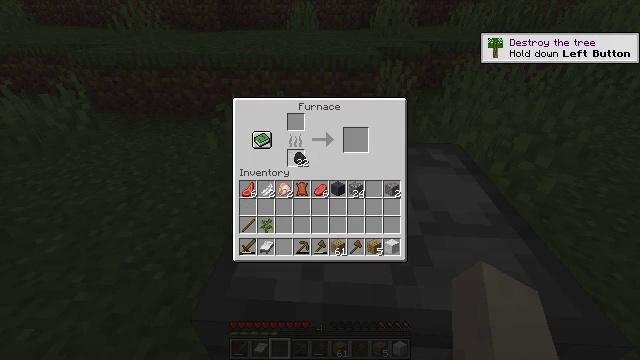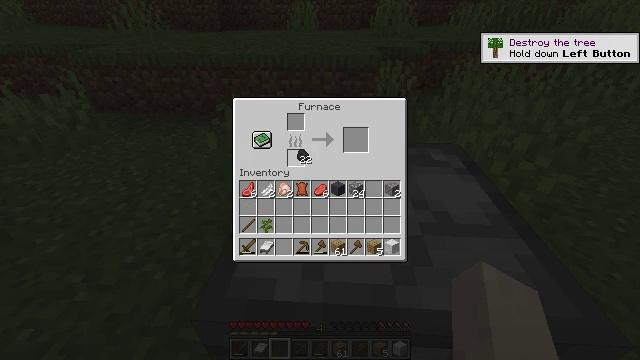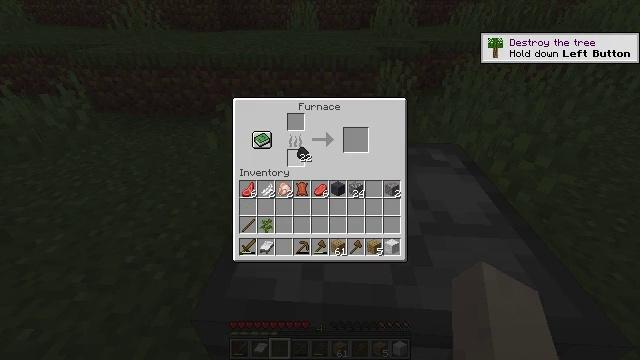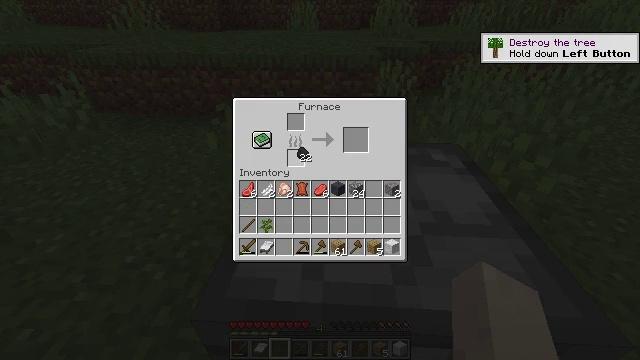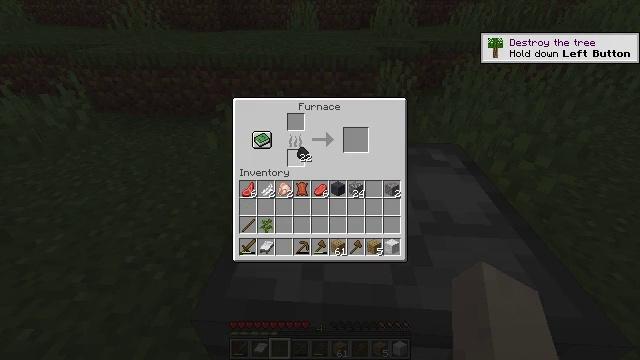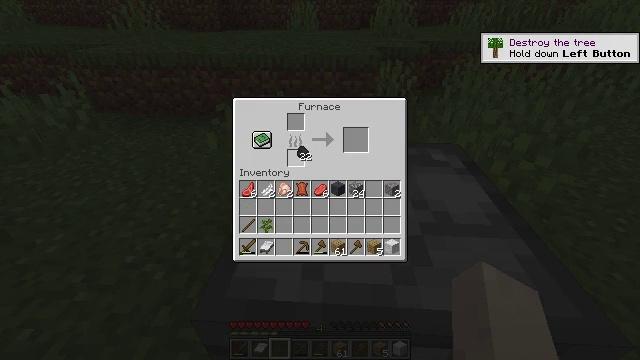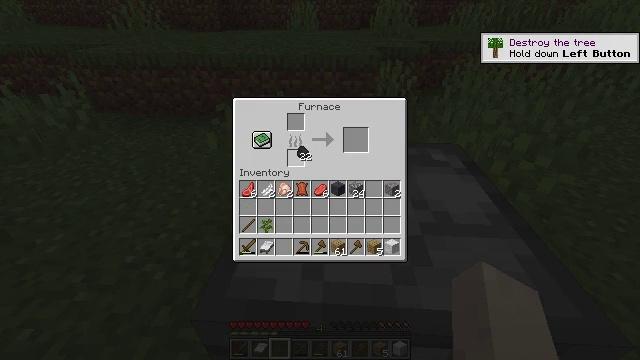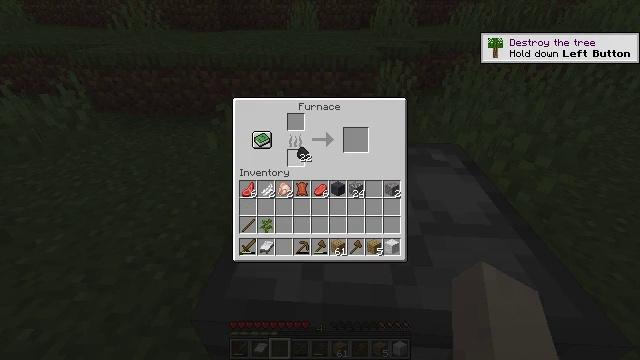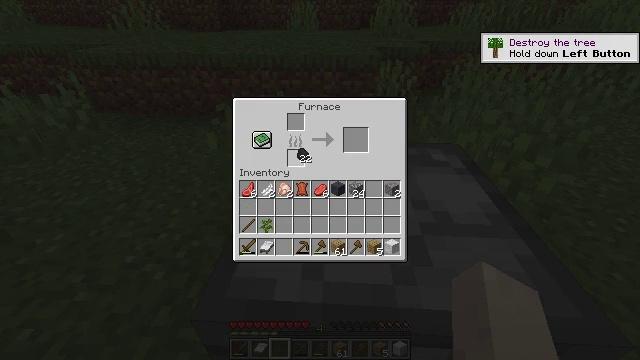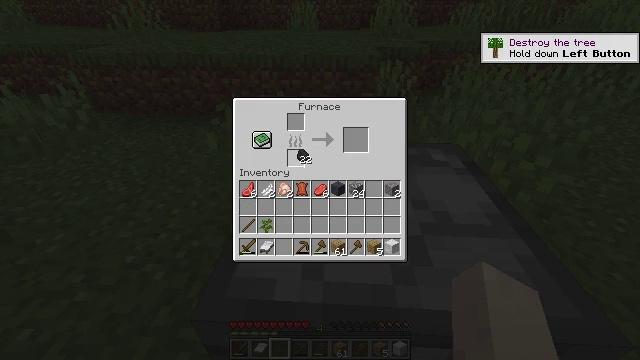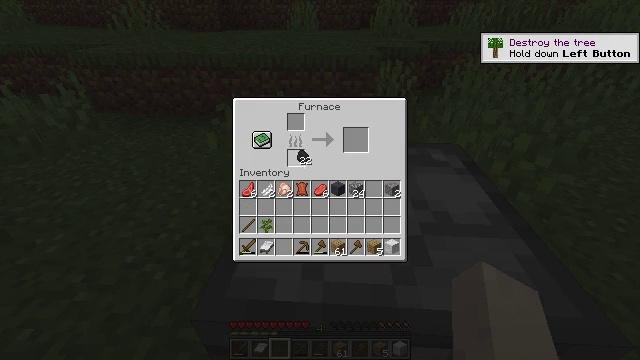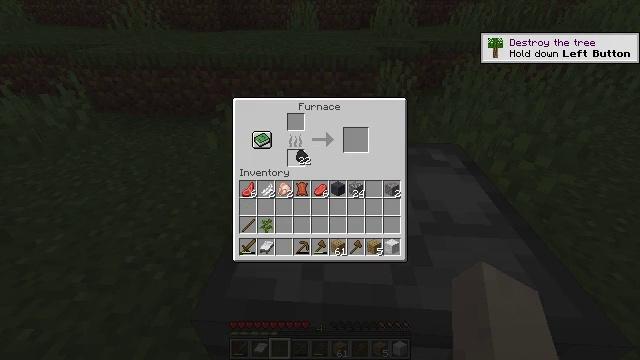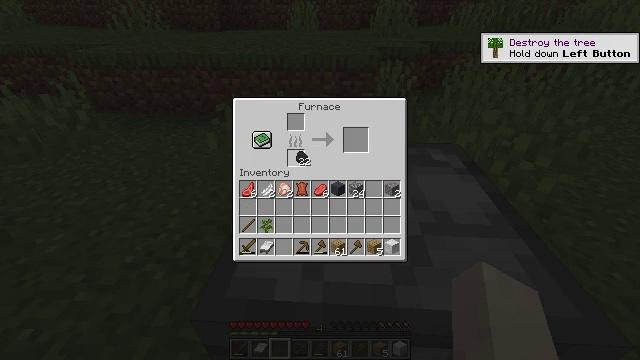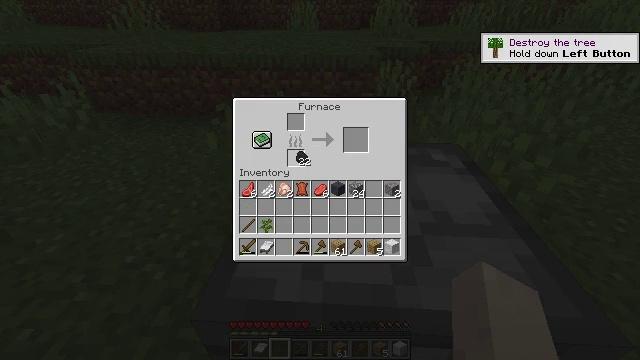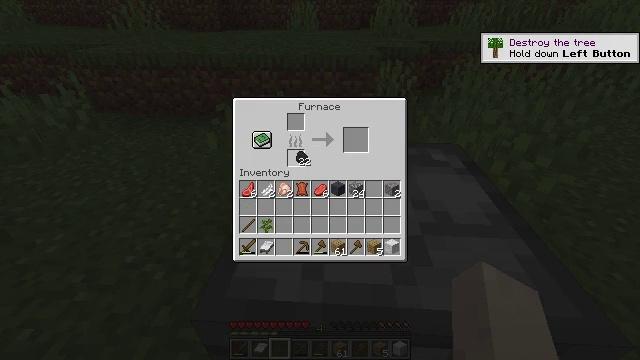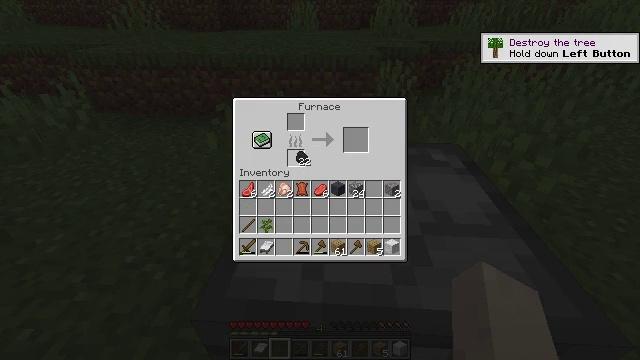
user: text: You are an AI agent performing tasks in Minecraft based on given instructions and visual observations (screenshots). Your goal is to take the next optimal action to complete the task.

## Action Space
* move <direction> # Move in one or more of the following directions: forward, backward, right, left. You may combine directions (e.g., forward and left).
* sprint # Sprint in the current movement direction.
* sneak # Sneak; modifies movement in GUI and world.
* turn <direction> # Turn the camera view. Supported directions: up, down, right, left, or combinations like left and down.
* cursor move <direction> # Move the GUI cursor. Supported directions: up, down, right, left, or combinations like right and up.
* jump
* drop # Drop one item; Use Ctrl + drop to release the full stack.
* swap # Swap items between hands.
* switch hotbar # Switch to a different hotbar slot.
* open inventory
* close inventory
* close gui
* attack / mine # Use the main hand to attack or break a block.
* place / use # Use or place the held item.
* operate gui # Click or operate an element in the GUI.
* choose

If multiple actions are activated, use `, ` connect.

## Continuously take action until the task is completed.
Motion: motion action
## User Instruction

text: Get a cooked chicken by cooking it.
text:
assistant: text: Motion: no_op
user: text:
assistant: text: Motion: no_op
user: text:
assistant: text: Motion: no_op
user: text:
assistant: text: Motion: no_op
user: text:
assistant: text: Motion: no_op
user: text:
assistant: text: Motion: no_op
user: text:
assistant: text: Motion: no_op
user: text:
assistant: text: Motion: no_op
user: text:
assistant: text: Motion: no_op
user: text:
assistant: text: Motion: no_op
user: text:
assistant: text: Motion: no_op
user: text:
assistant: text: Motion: no_op
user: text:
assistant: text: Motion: choose
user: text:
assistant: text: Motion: choose
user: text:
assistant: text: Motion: choose
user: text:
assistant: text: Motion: no_op
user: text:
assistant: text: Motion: no_op
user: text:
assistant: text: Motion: cursor move left and down
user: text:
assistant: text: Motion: cursor move left and down
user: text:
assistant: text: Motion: cursor move left and down
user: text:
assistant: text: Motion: cursor move left and down
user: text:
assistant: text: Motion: no_op
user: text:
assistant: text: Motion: no_op
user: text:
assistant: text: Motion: no_op
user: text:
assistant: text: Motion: no_op
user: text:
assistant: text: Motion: no_op
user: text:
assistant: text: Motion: no_op
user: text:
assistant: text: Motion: no_op
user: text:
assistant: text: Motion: no_op
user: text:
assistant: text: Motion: no_op